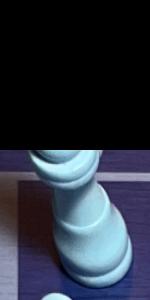
Label: King_White